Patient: sex F, age 71
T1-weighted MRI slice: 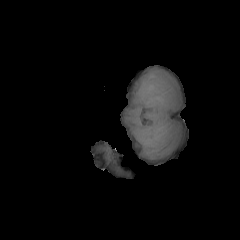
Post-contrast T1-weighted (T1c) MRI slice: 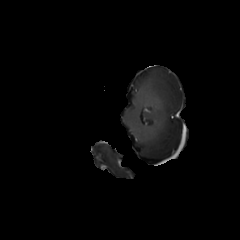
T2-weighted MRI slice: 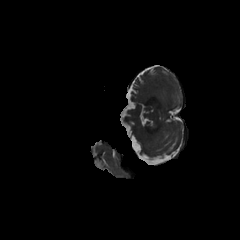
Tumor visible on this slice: no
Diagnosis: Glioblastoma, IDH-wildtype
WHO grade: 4